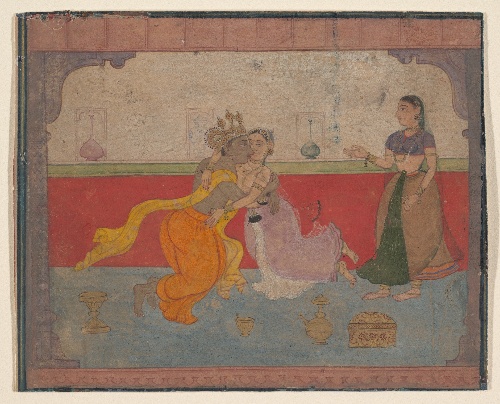
Date: ca.1610
Object type: Folio
Classification: Paintings
Medium: Ink, gold and opaque watercolor on paper
Culture: India (Rajasthan, Amber?)
Dimensions: Image: 3 5/8 × 5 1/4 in. (9.2 × 13.3 cm)
Sheet: 4 3/8 × 5 1/2 in. (11.1 × 14 cm)
Department: Asian Art
Credit line: Gift of Steven Kossak, The Kronos Collections, 1991
Accession year: 1991
Repository: Metropolitan Museum of Art, New York, NY
Tags: Couples|Radha|Women|Krishna